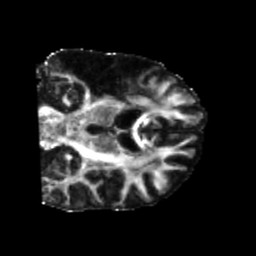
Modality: FA
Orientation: coronal
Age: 58
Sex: male
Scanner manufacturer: siemens
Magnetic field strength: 3 T
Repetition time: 5.25 s
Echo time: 0.08 s